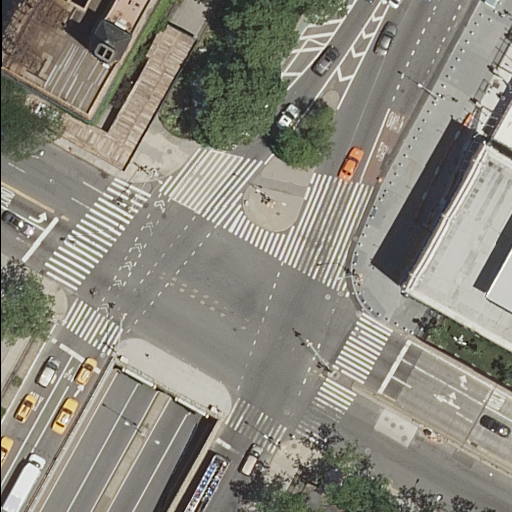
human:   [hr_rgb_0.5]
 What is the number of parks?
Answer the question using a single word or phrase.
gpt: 3

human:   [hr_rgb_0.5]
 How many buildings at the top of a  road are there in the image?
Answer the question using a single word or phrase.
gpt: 2

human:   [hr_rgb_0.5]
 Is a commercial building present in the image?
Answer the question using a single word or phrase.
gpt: no

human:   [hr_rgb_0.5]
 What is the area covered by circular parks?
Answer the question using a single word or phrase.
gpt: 0m2

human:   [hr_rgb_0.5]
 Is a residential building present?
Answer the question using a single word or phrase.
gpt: yes

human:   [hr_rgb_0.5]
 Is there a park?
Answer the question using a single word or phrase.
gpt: yes

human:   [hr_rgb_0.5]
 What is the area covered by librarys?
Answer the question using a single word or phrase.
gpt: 2308m2

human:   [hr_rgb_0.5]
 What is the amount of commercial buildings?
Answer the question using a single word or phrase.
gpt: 0

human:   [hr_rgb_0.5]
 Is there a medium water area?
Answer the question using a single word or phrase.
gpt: no

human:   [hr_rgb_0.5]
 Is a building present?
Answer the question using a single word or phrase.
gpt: yes

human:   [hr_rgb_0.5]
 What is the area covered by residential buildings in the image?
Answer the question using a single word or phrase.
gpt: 3553m2

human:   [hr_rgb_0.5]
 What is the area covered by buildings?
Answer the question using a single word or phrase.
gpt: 3553m2

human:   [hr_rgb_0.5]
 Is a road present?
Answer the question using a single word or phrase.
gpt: yes

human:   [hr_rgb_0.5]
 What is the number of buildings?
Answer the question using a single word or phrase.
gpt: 3

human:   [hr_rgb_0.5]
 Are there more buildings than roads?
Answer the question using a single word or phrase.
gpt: no

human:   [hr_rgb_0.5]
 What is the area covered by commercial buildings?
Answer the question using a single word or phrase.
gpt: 0m2

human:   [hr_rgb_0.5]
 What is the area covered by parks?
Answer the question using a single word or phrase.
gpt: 1514m2

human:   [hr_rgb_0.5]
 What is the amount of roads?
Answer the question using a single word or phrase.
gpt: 27

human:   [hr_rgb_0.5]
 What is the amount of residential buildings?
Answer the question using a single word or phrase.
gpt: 3

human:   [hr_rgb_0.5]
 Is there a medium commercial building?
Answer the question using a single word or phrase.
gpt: no

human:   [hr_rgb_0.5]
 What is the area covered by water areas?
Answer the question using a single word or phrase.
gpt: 0m2

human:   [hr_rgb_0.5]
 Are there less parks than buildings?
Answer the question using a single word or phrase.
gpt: no

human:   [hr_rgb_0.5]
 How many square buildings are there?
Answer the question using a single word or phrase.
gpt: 0

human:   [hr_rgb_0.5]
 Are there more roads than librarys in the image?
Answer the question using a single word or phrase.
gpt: yes

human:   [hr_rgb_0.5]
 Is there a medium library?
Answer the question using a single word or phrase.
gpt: no

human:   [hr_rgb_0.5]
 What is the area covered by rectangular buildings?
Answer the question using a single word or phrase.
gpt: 0m2

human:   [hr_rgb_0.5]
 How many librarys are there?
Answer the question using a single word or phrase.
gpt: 1

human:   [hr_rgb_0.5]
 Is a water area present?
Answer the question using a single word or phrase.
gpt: no

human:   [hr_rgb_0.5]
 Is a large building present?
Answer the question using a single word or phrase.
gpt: yes

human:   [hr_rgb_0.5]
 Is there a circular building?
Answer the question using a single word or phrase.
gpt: no

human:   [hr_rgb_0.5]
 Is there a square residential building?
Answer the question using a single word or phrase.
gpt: no

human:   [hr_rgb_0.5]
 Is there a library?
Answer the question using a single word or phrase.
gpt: yes

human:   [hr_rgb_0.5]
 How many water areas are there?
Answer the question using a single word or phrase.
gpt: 0

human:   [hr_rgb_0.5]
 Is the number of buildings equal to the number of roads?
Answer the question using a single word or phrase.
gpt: no

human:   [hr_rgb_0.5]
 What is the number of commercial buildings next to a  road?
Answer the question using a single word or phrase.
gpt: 0

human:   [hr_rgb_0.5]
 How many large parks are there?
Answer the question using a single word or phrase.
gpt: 1

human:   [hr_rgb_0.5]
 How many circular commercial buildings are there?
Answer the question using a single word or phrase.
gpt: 0

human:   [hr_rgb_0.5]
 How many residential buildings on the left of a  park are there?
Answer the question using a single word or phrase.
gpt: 1

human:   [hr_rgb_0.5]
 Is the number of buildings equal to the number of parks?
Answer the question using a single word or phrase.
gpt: yes

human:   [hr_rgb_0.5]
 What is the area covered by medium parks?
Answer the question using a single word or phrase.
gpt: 124m2

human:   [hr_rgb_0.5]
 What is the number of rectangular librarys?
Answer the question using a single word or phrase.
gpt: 0

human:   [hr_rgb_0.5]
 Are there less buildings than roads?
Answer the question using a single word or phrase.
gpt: yes

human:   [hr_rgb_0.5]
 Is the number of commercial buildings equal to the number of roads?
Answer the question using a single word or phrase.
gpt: no

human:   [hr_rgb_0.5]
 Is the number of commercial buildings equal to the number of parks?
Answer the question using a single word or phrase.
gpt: no

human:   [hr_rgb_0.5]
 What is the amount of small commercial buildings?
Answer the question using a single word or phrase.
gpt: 0

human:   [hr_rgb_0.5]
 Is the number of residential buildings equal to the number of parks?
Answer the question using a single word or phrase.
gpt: yes

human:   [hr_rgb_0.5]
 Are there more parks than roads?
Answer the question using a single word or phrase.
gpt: no

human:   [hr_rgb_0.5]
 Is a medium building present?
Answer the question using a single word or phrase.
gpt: yes

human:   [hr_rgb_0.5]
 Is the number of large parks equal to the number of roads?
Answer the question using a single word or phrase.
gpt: no

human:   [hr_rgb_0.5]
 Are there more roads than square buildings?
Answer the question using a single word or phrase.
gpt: yes

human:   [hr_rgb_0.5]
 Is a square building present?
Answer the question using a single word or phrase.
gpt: no

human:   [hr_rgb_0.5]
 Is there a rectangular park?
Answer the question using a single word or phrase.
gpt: yes

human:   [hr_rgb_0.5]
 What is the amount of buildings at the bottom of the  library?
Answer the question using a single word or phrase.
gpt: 0

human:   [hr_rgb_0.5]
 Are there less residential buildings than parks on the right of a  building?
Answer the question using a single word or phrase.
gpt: no

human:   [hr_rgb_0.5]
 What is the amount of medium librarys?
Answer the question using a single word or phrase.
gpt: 0

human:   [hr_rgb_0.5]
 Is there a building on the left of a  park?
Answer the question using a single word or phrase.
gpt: yes

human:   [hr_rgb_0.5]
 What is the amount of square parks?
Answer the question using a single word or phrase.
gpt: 0

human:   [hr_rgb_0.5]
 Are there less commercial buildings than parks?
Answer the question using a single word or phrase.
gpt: yes

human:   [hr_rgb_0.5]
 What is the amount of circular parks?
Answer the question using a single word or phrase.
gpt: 0

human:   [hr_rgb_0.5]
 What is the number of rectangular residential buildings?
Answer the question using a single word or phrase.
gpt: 0

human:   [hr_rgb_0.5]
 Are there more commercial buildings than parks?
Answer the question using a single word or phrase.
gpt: no

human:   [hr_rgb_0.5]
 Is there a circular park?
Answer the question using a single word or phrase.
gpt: no

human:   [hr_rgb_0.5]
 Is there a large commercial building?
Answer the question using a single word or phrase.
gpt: no

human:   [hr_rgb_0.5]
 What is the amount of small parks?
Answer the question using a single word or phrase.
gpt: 1